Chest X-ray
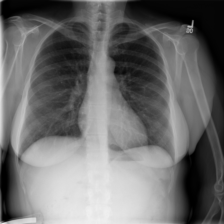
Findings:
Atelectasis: negative
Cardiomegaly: negative
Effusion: negative
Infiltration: negative
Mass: negative
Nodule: negative
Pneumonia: negative
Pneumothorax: negative
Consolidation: negative
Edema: negative
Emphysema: negative
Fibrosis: negative
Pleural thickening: negative
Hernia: negative